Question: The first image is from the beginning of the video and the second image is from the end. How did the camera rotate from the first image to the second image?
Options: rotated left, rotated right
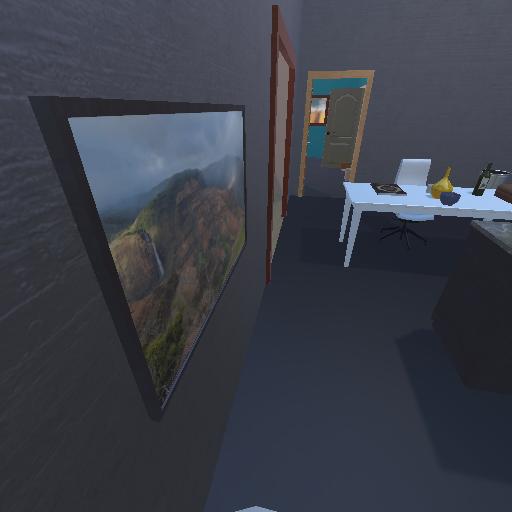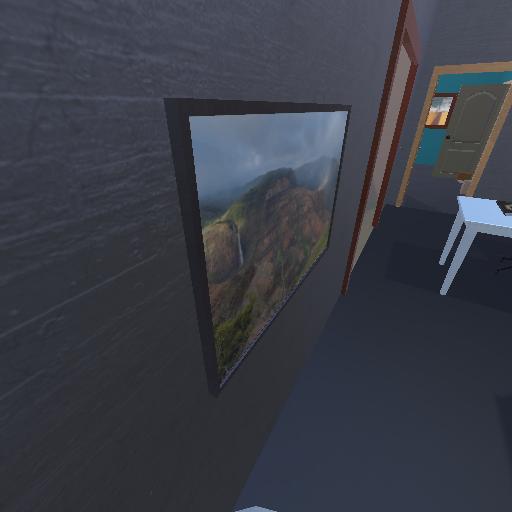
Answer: rotated left